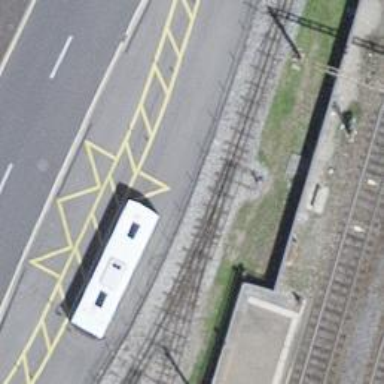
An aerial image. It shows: Railway switch.